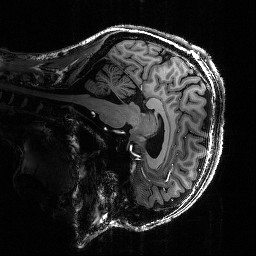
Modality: T1w
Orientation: sagittal
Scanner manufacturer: siemens
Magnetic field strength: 6.98 T
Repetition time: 2.28 s
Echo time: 0.00406 s